Question: I'm using DevExpress for WinForms (the free one) and I'm using a 3D pie chart.
I already have a chart using the Windows version and all I do is pass four variables as the values the chart needs in the series.
Here's the code I use currently.
'''
double[] yValues = { bottom, bmid, tmid, top};
string[] xNames = { "Greater than 200", "Between 200-100", "Between 100-50", "Below 50" };
chart1.Series[0].Points.DataBindXY(xNames, yValues);
'''
Now, I've made a DevExpress chart and tried to use:
'''
Devchart1.series[0].points
'''
but 'points.databind' does not exist.
Does anyone know how I bind the data like I have using WinForms?
Here's some more things I tried (commented out).
'''
double[] yValues = { bottom, bmid, tmid, top};
string[] xNames = { "Greater than 200", "Between 200-100", "Between 100-50", "Below 50" };
chart1.Series[0].Points.DataBindXY(xNames, yValues);
DataTable chartTable = new DataTable("Table1");
// Add two columns to the table.
chartTable.Columns.Add("Names", typeof(string));
chartTable.Columns.Add("Value", typeof(Int32));
chartTable.Rows.Add("Below 50", top);
chartTable.Rows.Add("Between 50-100", tmid);
chartTable.Rows.Add("Between 100-200", bmid);
chartTable.Rows.Add("Greater than 200", top);
Series series1 = new Series("Series1", ViewType.Pie3D);
chartControl2.Series.Add(series1);
series1.DataSource = chartTable;
series1.ArgumentScaleType = ScaleType.Qualitative;
series1.ArgumentDataMember = "names";
series1.ValueScaleType = ScaleType.Numerical;
series1.ValueDataMembers.AddRange(new string[] { "Value" });
//((Pie3DSeriesView)series1.View). = true;
//((pie)chartControl2.Diagram).AxisY.Visible = false;
chartControl2.Legend.Visible = false;
// Dock the chart into its parent and add it to the current form.
chart1.Dock = DockStyle.Fill;
'''
::UPDATE2::
heres what happens with this code with values 101, 22, 20 and 15.

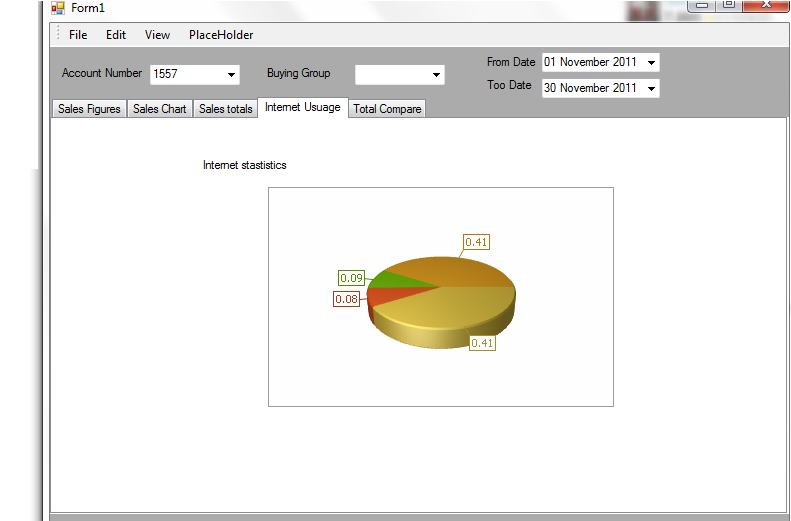
Answer: DevExpress <URL> has 'DataSource' property for binding.
Check this <URL>. Hope it helps
I use your code and it seems to work fine
'''
DataTable chartTable = new DataTable("Table1");
// Add two columns to the table.
chartTable.Columns.Add("Names", typeof(string));
chartTable.Columns.Add("Value", typeof(Int32));
chartTable.Rows.Add("Below 50", 10);
chartTable.Rows.Add("Between 50-100", 10);
chartTable.Rows.Add("Between 100-200", 10);
chartTable.Rows.Add("Greater than 200", 10);
Series series1 = new Series("Series1", ViewType.Pie3D);
//chartControl1.Series.Clear();
chartControl2.Series.Add(series1);
series1.DataSource = chartTable;
series1.ArgumentScaleType = ScaleType.Qualitative;
series1.ArgumentDataMember = "names";
series1.ValueScaleType = ScaleType.Numerical;
series1.ValueDataMembers.AddRange(new string[] { "Value" });
//((Pie3DSeriesView)series1.View). = true;
//((pie)chartControl2.Diagram).AxisY.Visible = false;
chartControl2.Legend.Visible = false;
'''